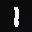
Label: 1